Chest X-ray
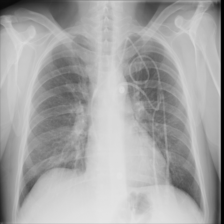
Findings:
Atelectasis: negative
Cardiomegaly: negative
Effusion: negative
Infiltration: negative
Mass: negative
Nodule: negative
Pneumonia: negative
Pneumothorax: negative
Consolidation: negative
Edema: negative
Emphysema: negative
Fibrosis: negative
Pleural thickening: negative
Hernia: negative